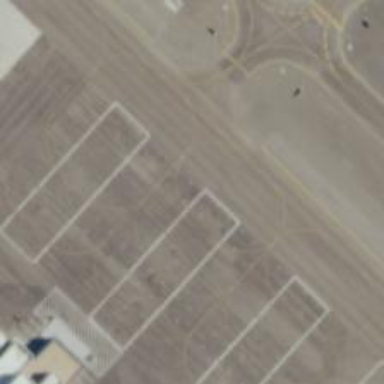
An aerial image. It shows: View of taxiway at the airport.